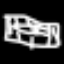
Label: pencil